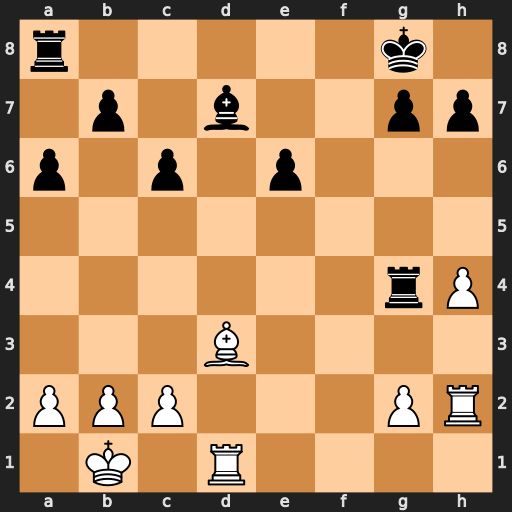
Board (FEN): r5k1/1p1b2pp/p1p1p3/8/6rP/3B4/PPP3PR/1K1R4
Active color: w
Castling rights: -
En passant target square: -
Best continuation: Be2 Re4 Bf3 Re3 Rxd7